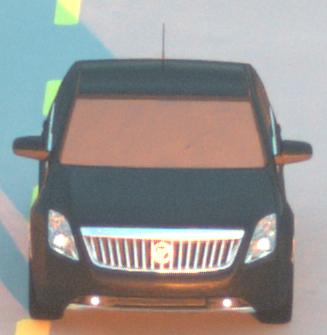
Make: Mercury
Model: Milan
Detailed model: -
Model produced from: 2009
Model produced until: 2010
Doors: 4
Color: black
Road condition: dry road
Daytime: sunrise or sunset
Contrast: medium contrast